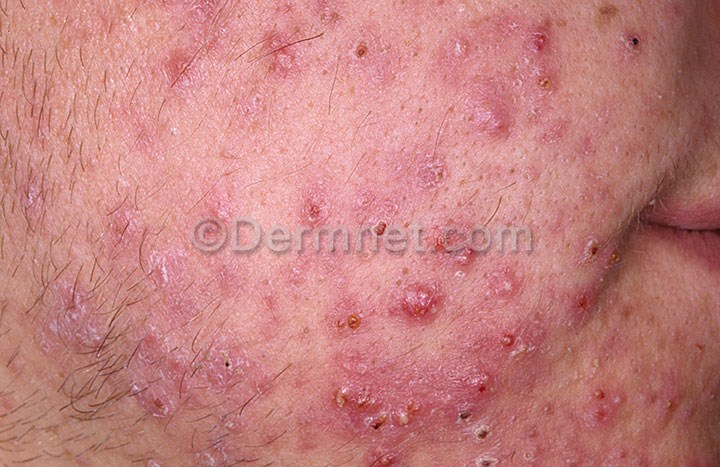
Disease: Acne and Rosacea Photos